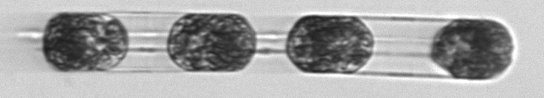
Label: Hemiaulus